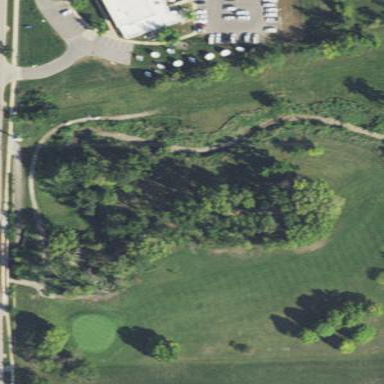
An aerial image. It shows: Grassy area designated as golf fairway.